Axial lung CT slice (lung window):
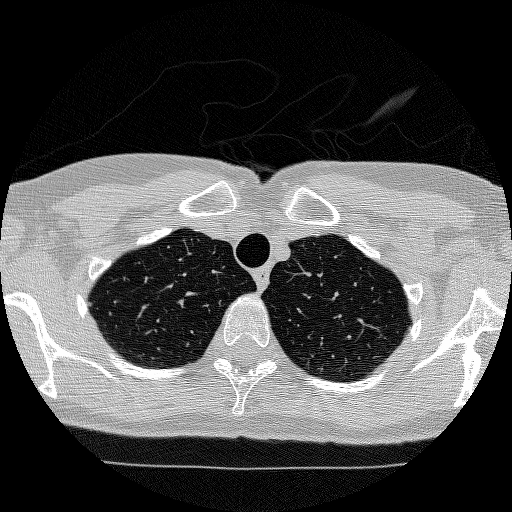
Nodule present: no